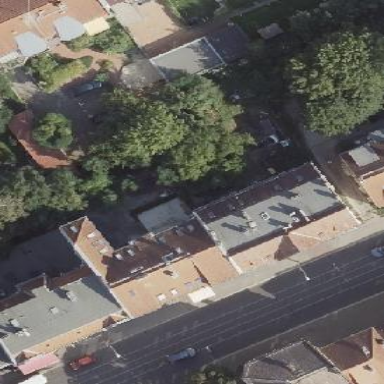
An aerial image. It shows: Apartment building with double saltbox roof shape.